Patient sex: F
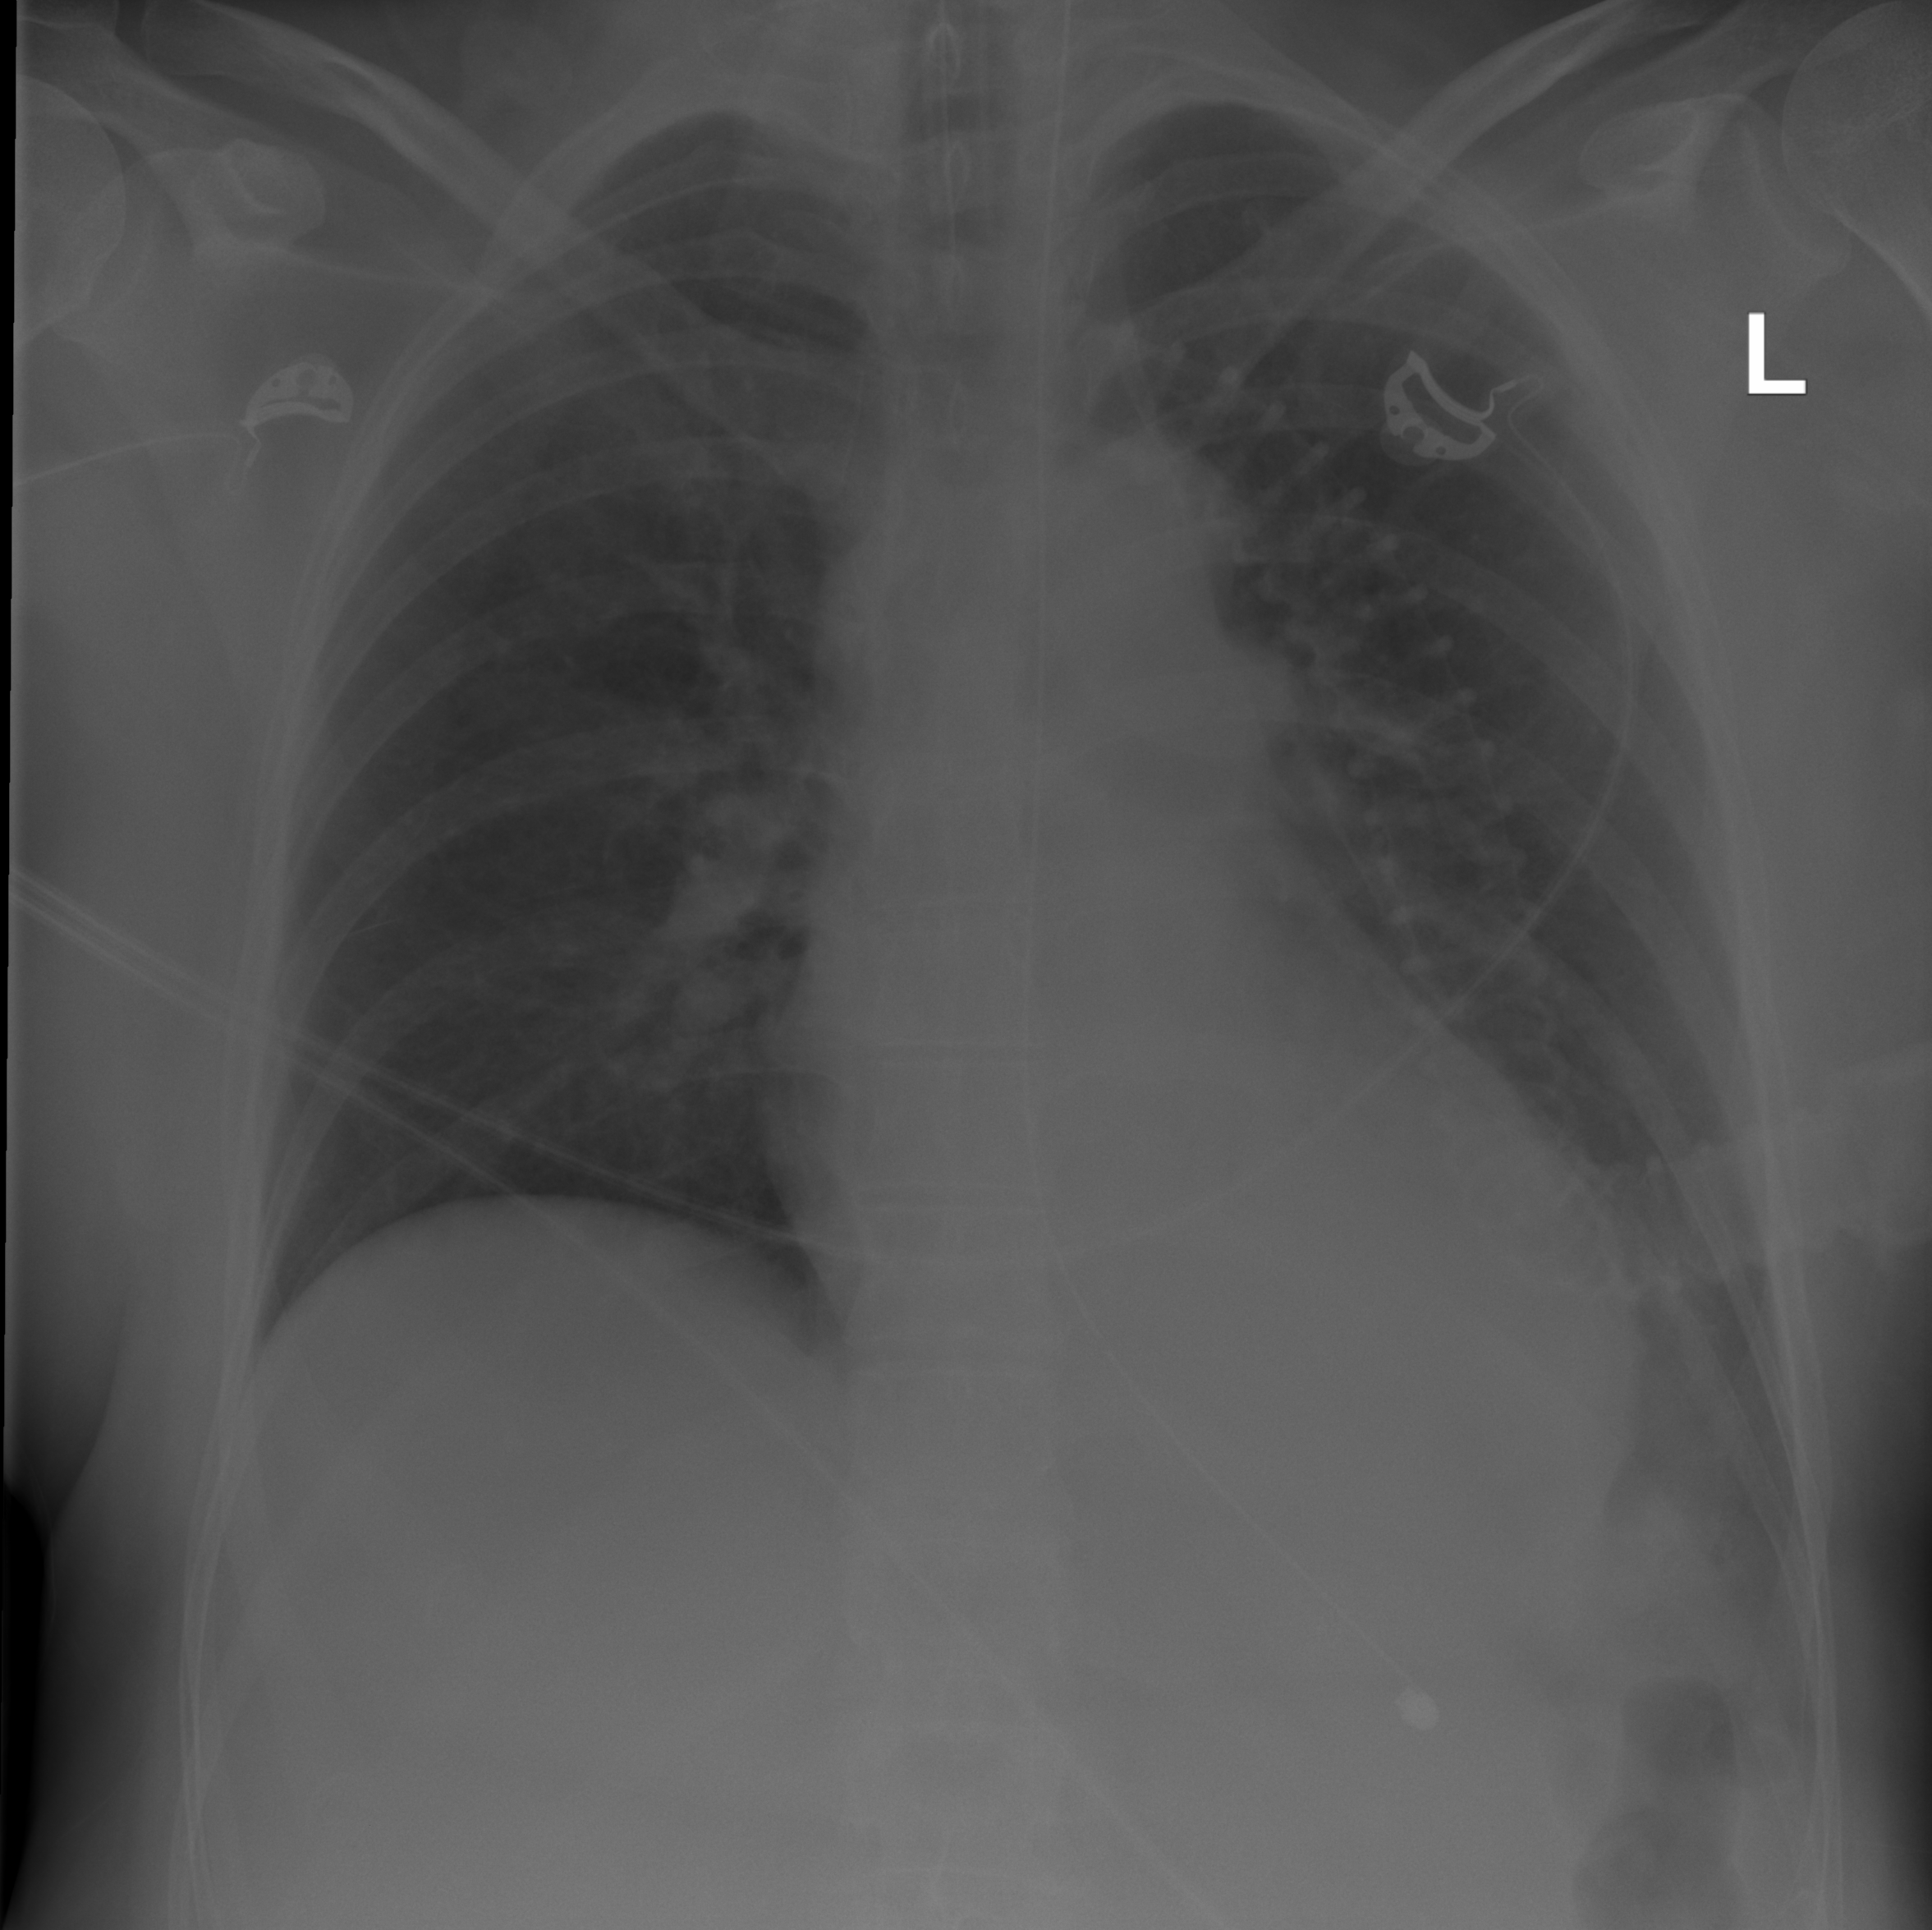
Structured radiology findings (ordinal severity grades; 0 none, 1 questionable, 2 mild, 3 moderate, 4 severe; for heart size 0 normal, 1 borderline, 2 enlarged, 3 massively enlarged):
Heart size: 2
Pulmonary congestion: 1
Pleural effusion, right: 0
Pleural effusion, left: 1
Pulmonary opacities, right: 0
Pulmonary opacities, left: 0
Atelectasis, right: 0
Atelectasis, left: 0